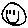
Label: smiley face